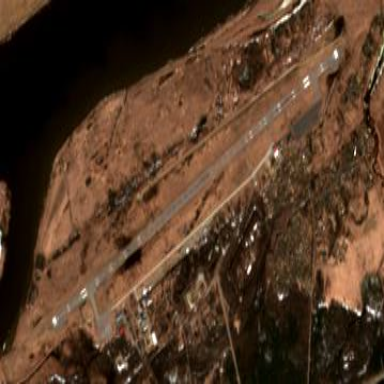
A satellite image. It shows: International public aerodrome (airport).